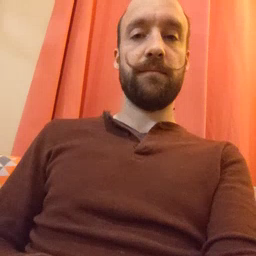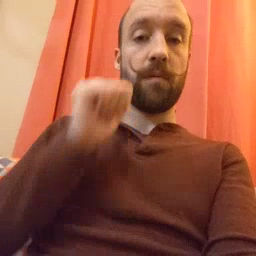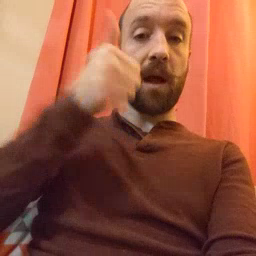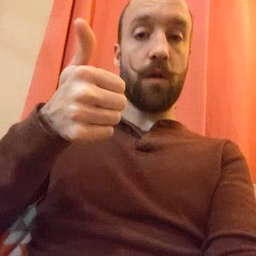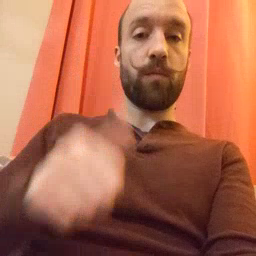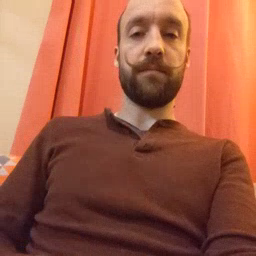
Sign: tomorrow